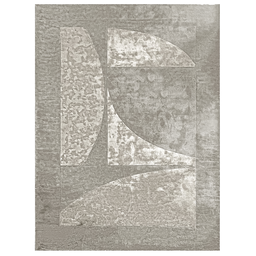
Label: decoration